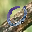
Label: 0